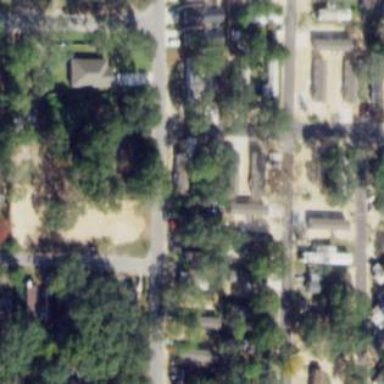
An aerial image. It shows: Residential area known as trailer park.